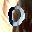
Label: 0